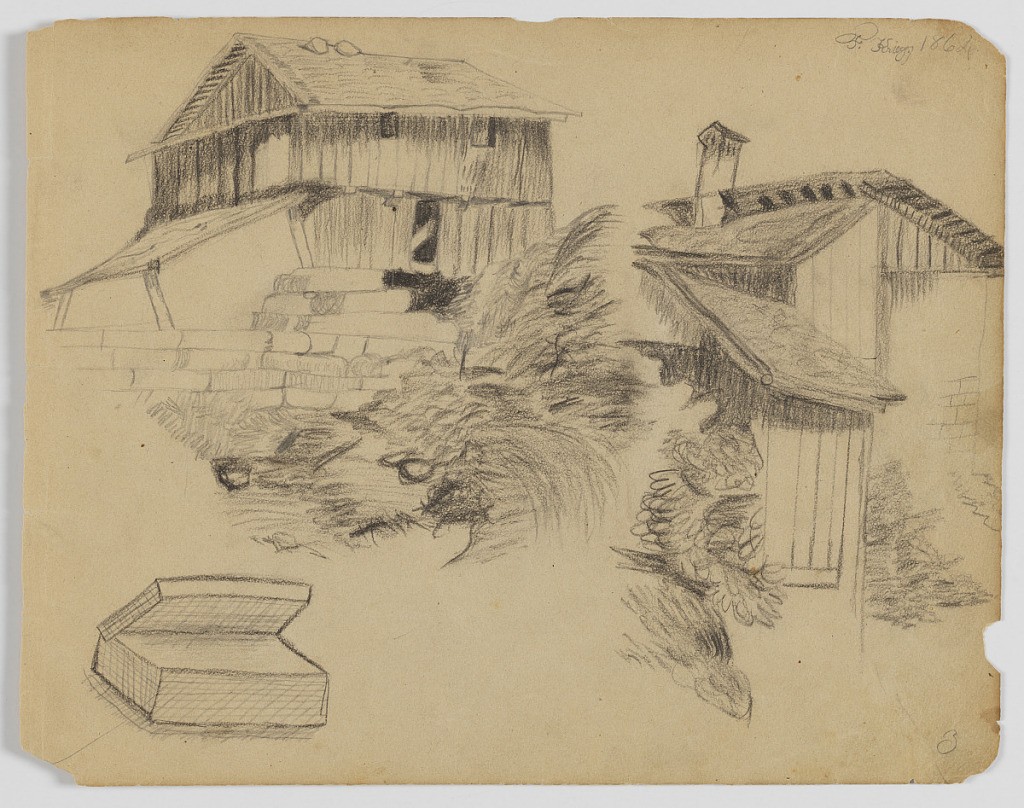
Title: Sketchbook page
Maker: Frederick Krieg, American, b. Germany 1852–1932
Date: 1864–78
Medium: drawing
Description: One of fourteen pages in a sketchbook